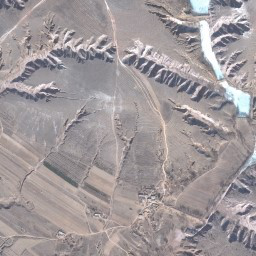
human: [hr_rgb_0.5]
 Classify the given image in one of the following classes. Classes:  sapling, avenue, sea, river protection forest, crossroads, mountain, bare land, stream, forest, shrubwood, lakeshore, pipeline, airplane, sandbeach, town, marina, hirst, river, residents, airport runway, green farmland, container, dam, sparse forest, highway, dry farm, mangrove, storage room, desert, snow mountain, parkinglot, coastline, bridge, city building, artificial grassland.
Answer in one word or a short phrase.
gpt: mountain